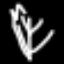
Label: leaf